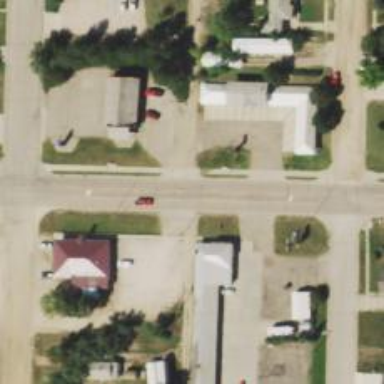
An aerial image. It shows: Alley classified as service road.